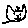
Label: cat